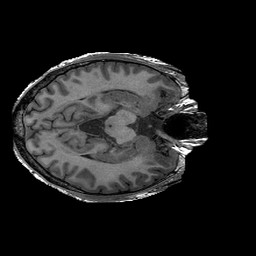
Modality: T1w
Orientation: axial
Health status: ill
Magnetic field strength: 3 T